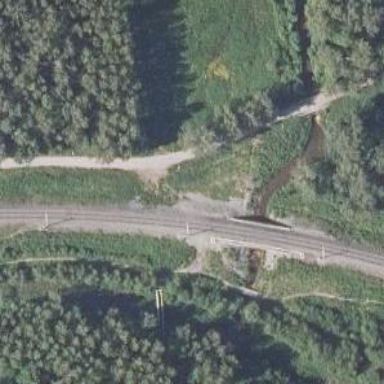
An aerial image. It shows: Bridge carrying railway with continuous electrified contact lines.